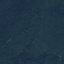
Label: Forest